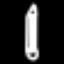
Label: pencil